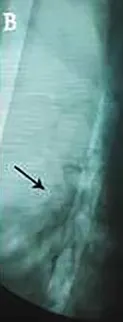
Chest computed tomography (CT) and fluoroscopy. (B) Dimeglumine flowed into right low lobe via mediastinal drainage tube through right inferior bronchus in chest fluoroscopy. Arrow: dimeglumine.
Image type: radiology (x_ray)